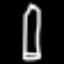
Label: pencil